Question: all
This is my first time using Tkinter.
My job is to load images, draw bounding box on the objects and give them correct label like this:

Here is my code
'''
class ExampleApp(tk.Tk):
def __init__(self):
tk.Tk.__init__(self)
self.x = 0
self.y = 0
self.img = ImageTk.PhotoImage(file = "0.png")
self.canvas = tk.Canvas(self, width=1080, height=720)
self.canvas.create_image(20, 20, anchor=NW, image=self.img)
self.canvas.pack()
self.canvas.bind("<ButtonPress-1>", self.on_button_press)
self.canvas.bind("<B1-Motion>", self.on_move_press)
self.canvas.bind("<Motion>", self.moving)
self.start_x = None
self.start_y = None
self.rect = None
def right_click(self, event):
self.canvas.delete(self.canvas.find_closest(event.x, event.y))
def moving(self, event):
all_item = self.canvas.find_all()
for i in all_item[1:]:
for i in all_item:
self.canvas.itemconfig(i, width=2.0, outline='red')
target = self.canvas.find_closest(event.x, event.y)[0]
self.canvas.itemconfig(target, width=4.0, outline='yellow')
def on_button_press(self, event):
self.start_x = event.x
self.start_y = event.y
self.rect = self.canvas.create_rectangle(self.x, self.y, 1, 1, width=2.0, outline='red')
def on_move_press(self, event):
curX, curY = (event.x, event.y)
self.canvas.coords(self.rect, self.start_x, self.start_y, curX, curY)
def on_button_release(self, event):
pass
if __name__ == "__main__":
app = ExampleApp()
app.mainloop()
'''
What I want is when I move the mouse the rectangle, it would turn yellow.
The problem is the rectangle turned yellow only when the mouse was on the edge of the rectangle exactly.
Because the background picture is one of the canvas item too, so the find_closest function will always
return the picture when the mouse is not on the edge of the rectangle.
Anyone has better idea ??
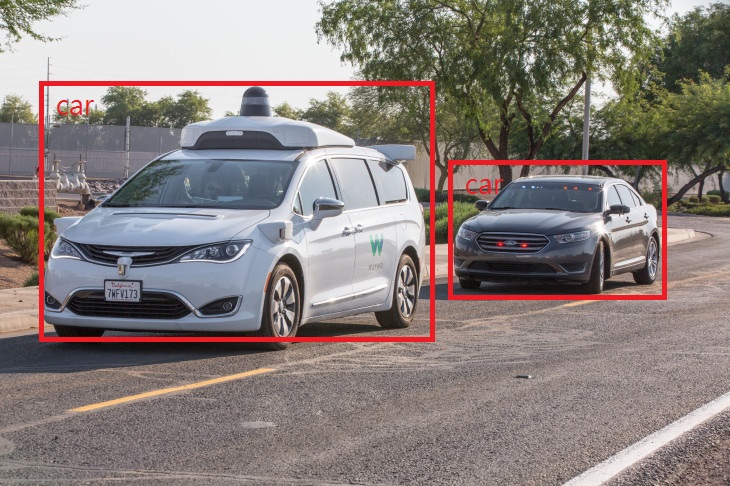
Answer: For filled rectangles you would need only
'''
create_rectangle(..., activeoutline="yellow")
'''
without usinig function 'moving()'.
---
For empty rectangles you have to get all rectangles and using 'canvas.bbox(id)' get region used by rectangle '(x1,y1,x2,y2)' and compare with 'event.x, event.y'
To check only rectangles I added tag to rectangles
'''
self.canvas.create_rectangle(..., tag='rect')
'''
and later I can get only rectangles with
'''
all_rect = self.canvas.find_withtag('rect')
'''
---
'''
def moving(self, event):
all_rect = self.canvas.find_withtag('rect')
x = event.x
y = event.y
for i in all_rect:
x1, y1, x2, y2 = self.canvas.bbox(i)
if x1 <= x <= x2 and y1 <= y <= y2:
self.canvas.itemconfig(i, width=4.0, outline='yellow')
else:
self.canvas.itemconfig(i, width=2.0, outline='red')
'''
---
Eventually instead of using 'find_withtag()' and 'bbox()' you could use list to keep
'''
(rect_id, (x1,y1,x2,y3), text_id)
'''
and use it in 'moving()' to find rect and then you could change also text in rect.
---
Full example code.
I added overlaping rectangles to test if it will change color for two rectangles.
'''
import tkinter as tk
from PIL import ImageTk
class ExampleApp(tk.Tk):
def __init__(self):
tk.Tk.__init__(self)
self.x = 0
self.y = 0
self.img = ImageTk.PhotoImage(file="image.jpg")
self.canvas = tk.Canvas(self, width=1080, height=720)
self.canvas.pack()
self.canvas.bind("<ButtonPress-1>", self.on_button_press)
self.canvas.bind("<B1-Motion>", self.on_move_press)
self.canvas.bind("<Motion>", self.moving)
self.canvas.create_image(20, 20, anchor='nw', image=self.img)
self.canvas.create_rectangle(50, 50, 100, 100, width=2.0, outline='red', tag='rect')
self.canvas.create_rectangle(200, 200, 250, 250, width=2.0, outline='red', tag='rect')
self.canvas.create_rectangle(75, 75, 225, 225, width=2.0, outline='red', tag='rect')
self.start_x = None
self.start_y = None
self.rect = None
def right_click(self, event):
self.canvas.delete(self.canvas.find_closest(event.x, event.y))
def moving(self, event):
all_rect = self.canvas.find_withtag('rect')
x = event.x
y = event.y
for i in all_rect:
x1, y1, x2, y2 = self.canvas.bbox(i)
if x1 <= x <= x2 and y1 <= y <= y2:
self.canvas.itemconfig(i, width=4.0, outline='yellow')
else:
self.canvas.itemconfig(i, width=2.0, outline='red')
def on_button_press(self, event):
self.start_x = event.x
self.start_y = event.y
self.rect = self.canvas.create_rectangle(self.x, self.y, 1, 1, width=2.0, outline='red', tag='rect')
def on_move_press(self, event):
curX, curY = (event.x, event.y)
self.canvas.coords(self.rect, self.start_x, self.start_y, curX, curY)
def on_button_release(self, event):
pass
if __name__ == "__main__":
app = ExampleApp()
app.mainloop()
'''
---
code which uses list '(rect_id, (x1,y1,x2,y3), text_id)' to change color of rectange and text. I use 'on_button_release()' to add new rectangle to this list.
'''
import tkinter as tk
from PIL import ImageTk
class ExampleApp(tk.Tk):
def __init__(self):
tk.Tk.__init__(self)
self.x = 0
self.y = 0
self.img = ImageTk.PhotoImage(file="image.jpg")
self.canvas = tk.Canvas(self, width=1080, height=720)
self.canvas.pack()
self.canvas.bind("<ButtonPress-1>", self.on_button_press)
self.canvas.bind("<ButtonRelease-1>", self.on_button_release)
self.canvas.bind("<B1-Motion>", self.on_move_press)
self.canvas.bind("<Motion>", self.moving)
self.canvas.create_image(20, 20, anchor='nw', image=self.img)
self.all_rect = []
rect_id = self.canvas.create_rectangle(50, 50, 100, 100, width=2.0, outline='red')
text_id = self.canvas.create_text(55, 57, text='A', fill="red")
self.all_rect.append((rect_id, (50, 50, 100, 100), text_id))
rect_id = self.canvas.create_rectangle(200, 200, 250, 250, width=2.0, outline='red')
text_id = self.canvas.create_text(205, 207, text='B', fill="red")
self.all_rect.append((rect_id, (200, 200, 250, 250), text_id))
rect_id = self.canvas.create_rectangle(75, 75, 225, 225, width=2.0, outline='red')
text_id = self.canvas.create_text(80, 82, text='C', fill="red")
self.all_rect.append((rect_id, (75, 75, 225, 225), text_id))
self.start_x = None
self.start_y = None
self.rect = None
def right_click(self, event):
self.canvas.delete(self.canvas.find_closest(event.x, event.y))
def moving(self, event):
x = event.x
y = event.y
for rect_id, bbox, text_id in self.all_rect:
x1, y1, x2, y2 = bbox
if x1 <= x <= x2 and y1 <= y <= y2:
self.canvas.itemconfig(rect_id, width=4.0, outline='yellow')
if text_id:
self.canvas.itemconfig(text_id, fill='yellow')
else:
self.canvas.itemconfig(rect_id, width=2.0, outline='red')
if text_id:
self.canvas.itemconfig(text_id, fill='red')
def on_button_press(self, event):
self.start_x = event.x
self.start_y = event.y
self.rect = self.canvas.create_rectangle(self.x, self.y, 1, 1, width=2.0, outline='red')
def on_move_press(self, event):
curX, curY = (event.x, event.y)
self.canvas.coords(self.rect, self.start_x, self.start_y, curX, curY)
def on_button_release(self, event):
curX, curY = (event.x, event.y)
x1, x2 = sorted((curX, self.start_x)) # I need 'x1 <= x2' in 'moving()'
y1, y2 = sorted((curY, self.start_y)) # I need 'y1 <= y2' in 'moving()'
self.all_rect.append((self.rect, (x1, y1, x2, y2), None) )
if __name__ == "__main__":
app = ExampleApp()
app.mainloop()
'''